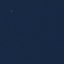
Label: SeaLake